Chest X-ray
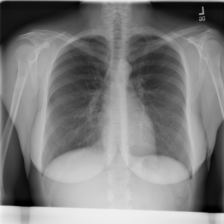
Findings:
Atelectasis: negative
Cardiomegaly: negative
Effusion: negative
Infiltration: negative
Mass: negative
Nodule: negative
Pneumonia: negative
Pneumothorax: negative
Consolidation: negative
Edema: negative
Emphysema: negative
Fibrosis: negative
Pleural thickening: negative
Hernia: negative